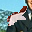
Label: 4